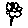
Label: flower